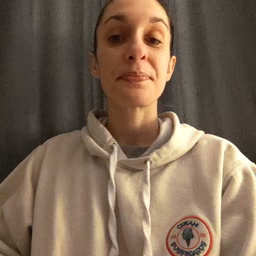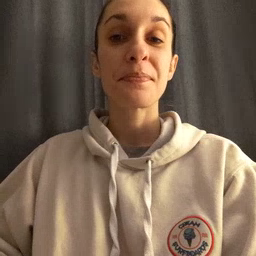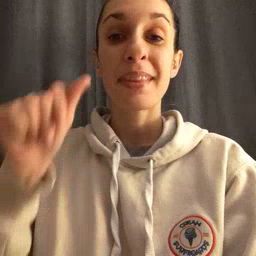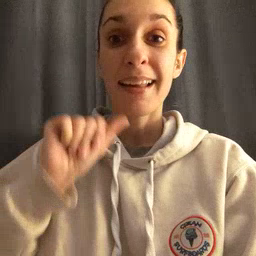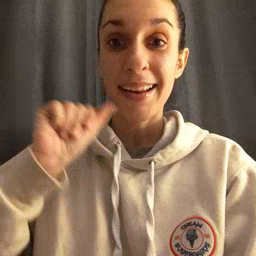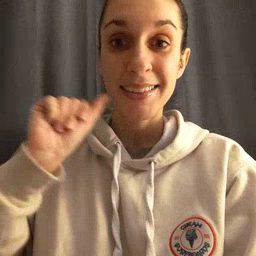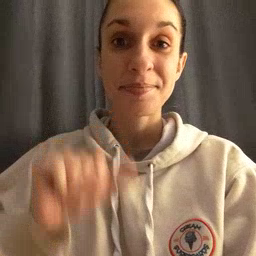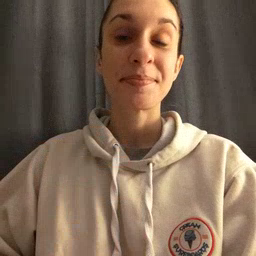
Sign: aunt